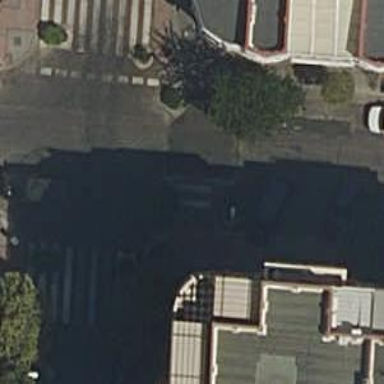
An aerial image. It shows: Uncontrolled crossing on the road.